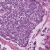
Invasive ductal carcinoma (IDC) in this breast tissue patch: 1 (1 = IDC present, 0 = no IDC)